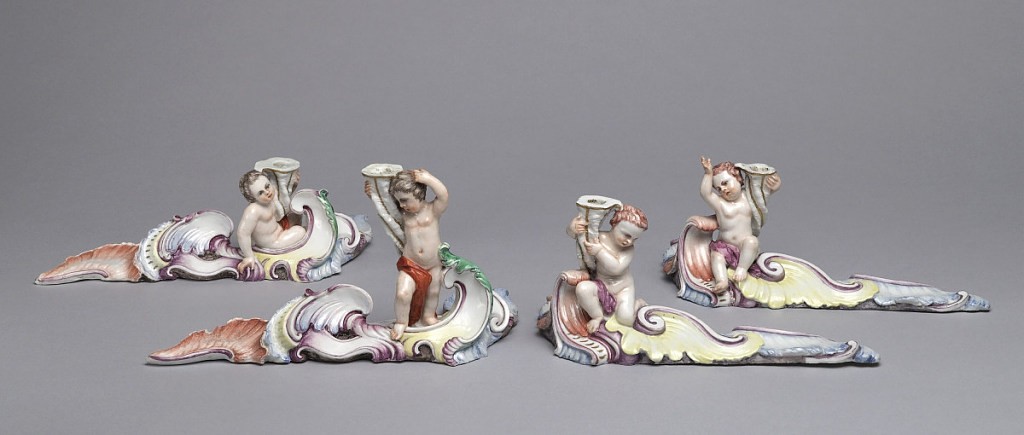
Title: Four Tapersticks
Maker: Doccia Porcelain Factory, Italian, established 1735
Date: ca. 1750–1760
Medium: hard paste porcelain, vitreous enamel, gold
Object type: tapersticks
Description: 1987-50-1-a/d: A table centerpiece formed in four sections as flo...;     1987-50-1-a: One of four tapersticks forming part of a table ce...;     1987-50-1-b: One of four tapersticks forming part of a table ce...;     1987-50-1-c: One of four tapersticks forming part of a table ce...;     1987-50-1-d: One of four tapersticks forming part of a table ce...